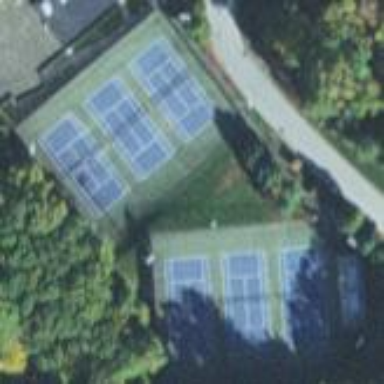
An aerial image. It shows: Tennis court in leisure pitch.